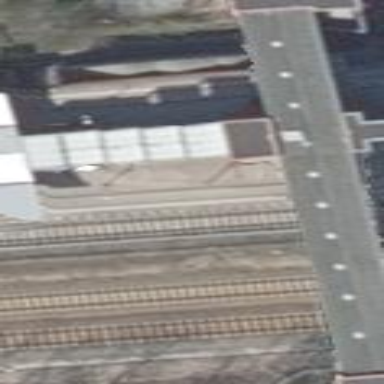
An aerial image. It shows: Train station building with flat gravel roof.